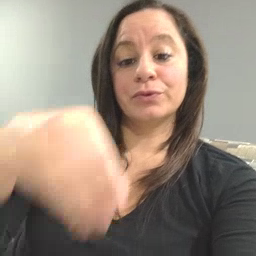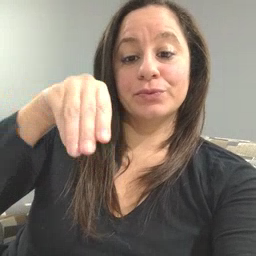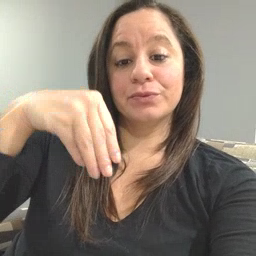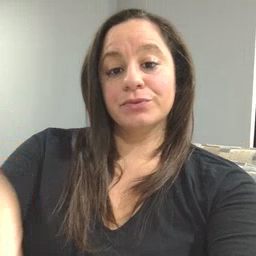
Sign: store